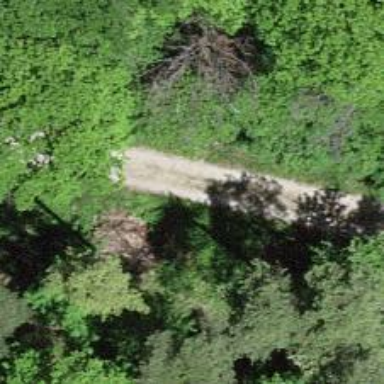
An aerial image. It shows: Dirt track road with grade 3 tracktype.